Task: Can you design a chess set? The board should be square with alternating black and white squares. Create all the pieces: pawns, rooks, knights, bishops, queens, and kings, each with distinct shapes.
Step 2238:
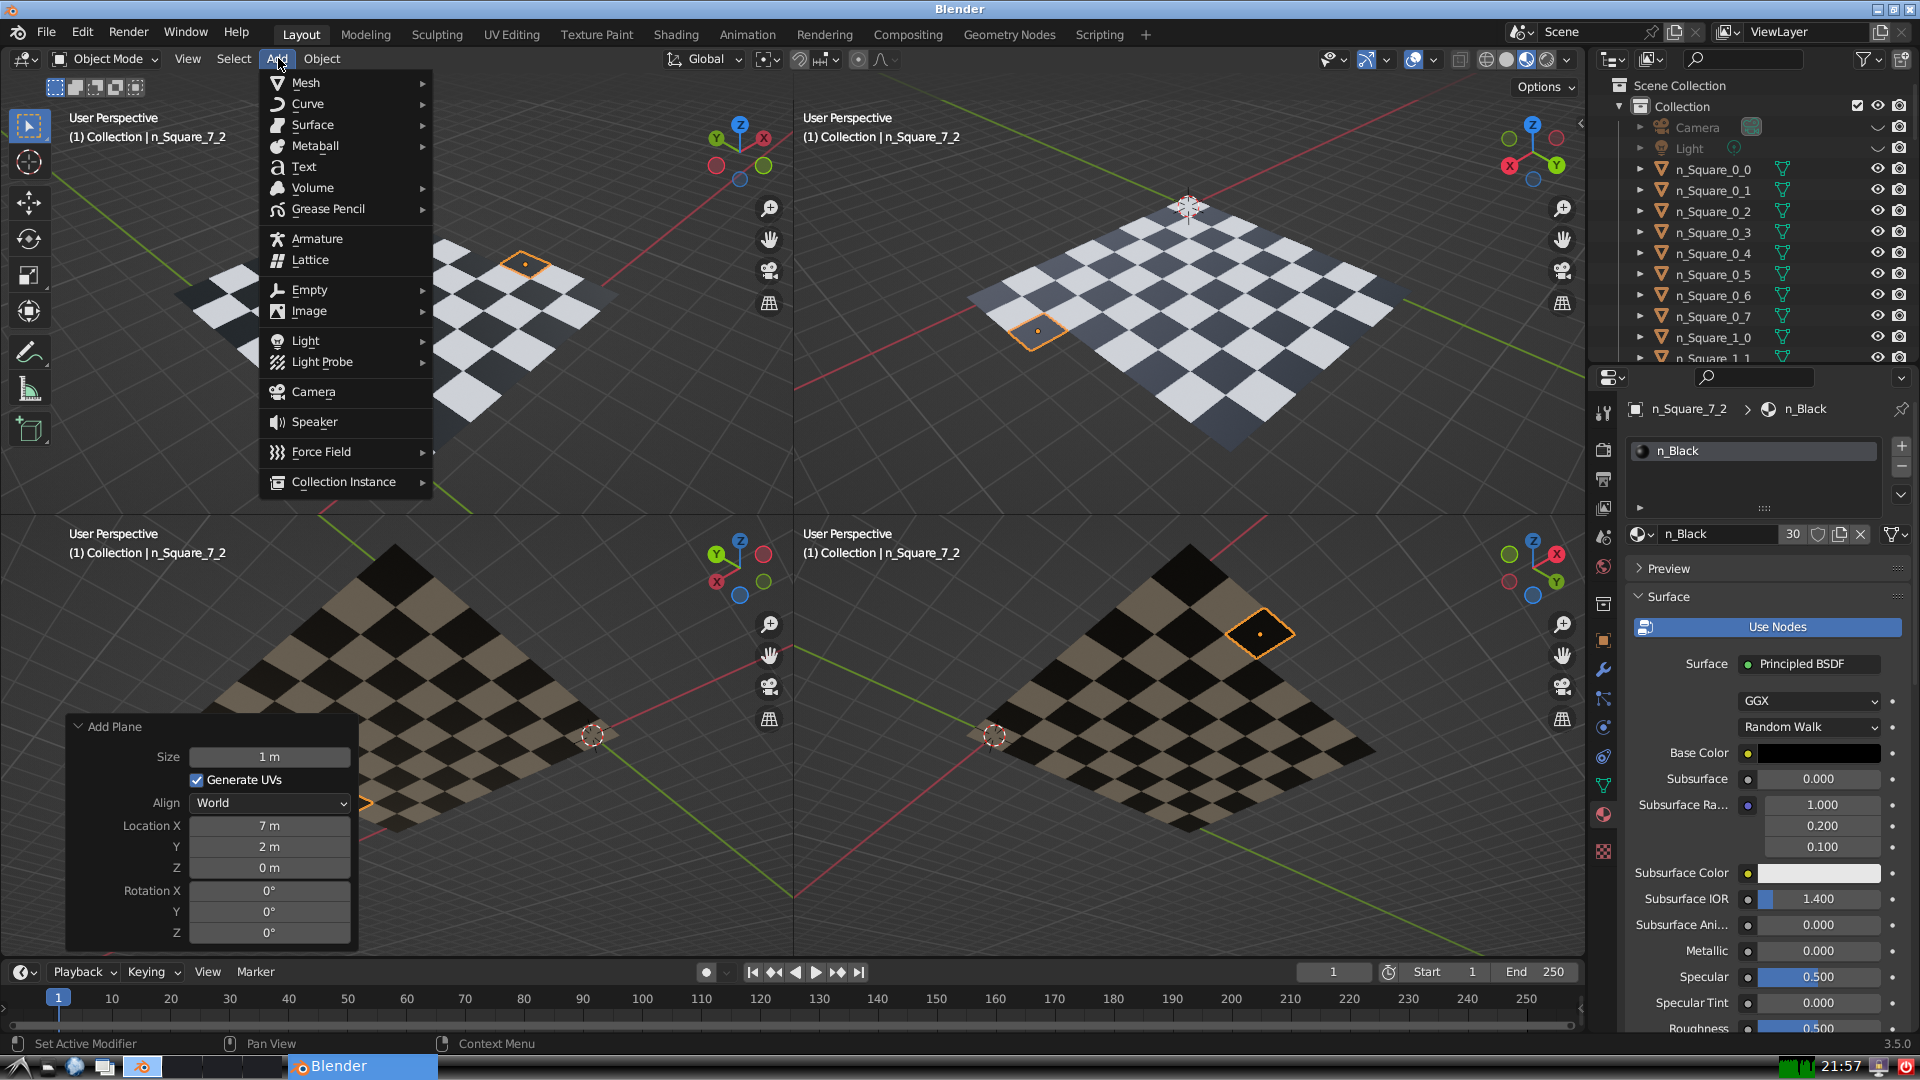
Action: {"mouse_move": [304, 82]}